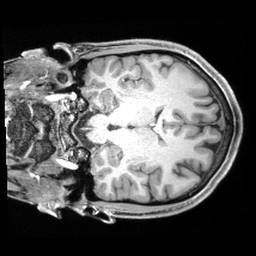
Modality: T1w
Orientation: coronal
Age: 25
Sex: male
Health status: healthy
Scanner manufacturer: siemens
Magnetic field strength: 3 T
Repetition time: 2.4 s
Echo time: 0.00194 s